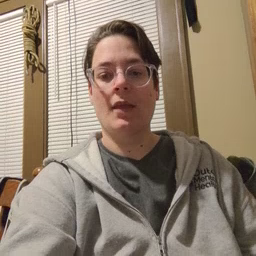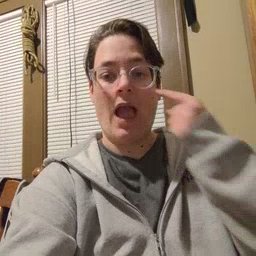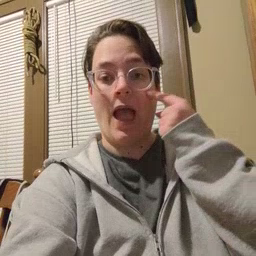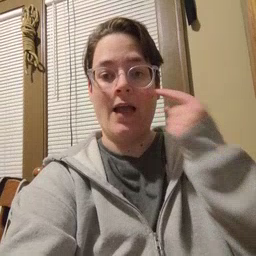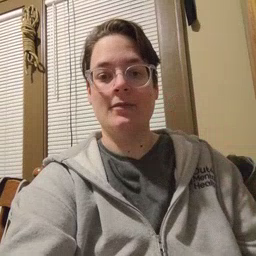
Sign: eye